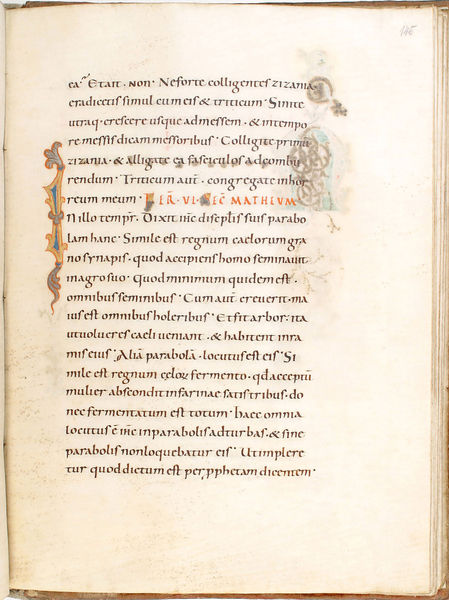
Titel: Gerocodex, Perikopenbuch
Institution: Darmstadt, Hessische Landesbibliothek
Schlagwörter: blau, weiß, blume, orange, schwarz, rot, ornament, alt, bibel, geschichte, gold, blatt, ranken, schrift, papier, dekor, verzierung, buch, vergoldet, kreuz, religion, druck, seite, text, buchstabe, buchstaben, initiale, lilie, tinte, ranke, fleck, buchseite, flecken, schnörkel, romanik, handschrift, frabe, latein, lateinisch, handschriftlich, wörter, buchmalerei, evangelium, codex, kaligraphie, artdeko, manuskript, stundenbuch, gescrieben, tet, kbuchseite, gebtesbuch, 185, mathium